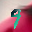
Label: 9